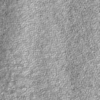
Label: not_dusty